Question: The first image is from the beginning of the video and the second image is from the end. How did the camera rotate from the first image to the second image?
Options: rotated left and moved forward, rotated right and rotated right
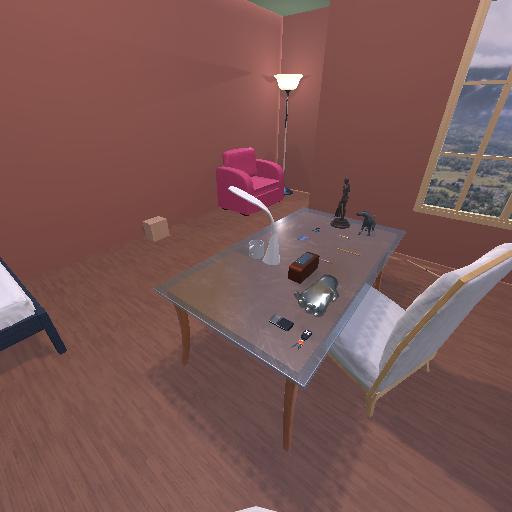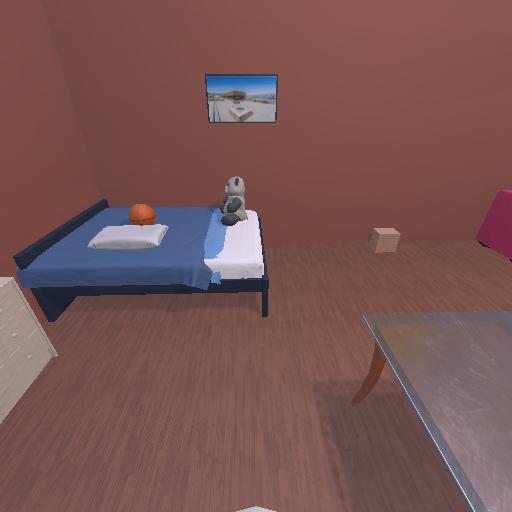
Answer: rotated left and moved forward